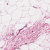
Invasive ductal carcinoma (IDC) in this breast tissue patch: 0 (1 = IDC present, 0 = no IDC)